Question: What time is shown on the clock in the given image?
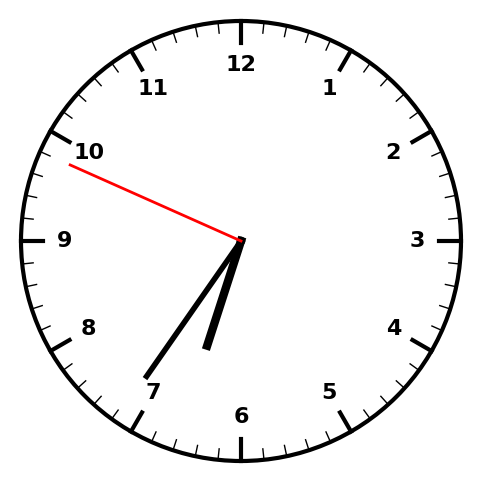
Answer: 06:35:49